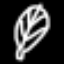
Label: leaf